Question: I'm using <URL> popular approach for autoresizing content in UITableViewCell. And it's not working.
All I get is this:

My app is a universal app and I'm using iOS 5 with a storyboard. Here's my code for .h file:
'''
@interface SecondMasterViewController : UITableViewController
'''
And for these two methods:
'''
- (UITableViewCell *)tableView:(UITableView *)tableView cellForRowAtIndexPath:(NSIndexPath *)indexPath
{
NSString *identifier = @"Cell";
UITableViewCell *cell = [tableView dequeueReusableCellWithIdentifier:identifier];
if (cell == nil)
{
cell = [[UITableViewCell alloc] initWithStyle:UITableViewCellStyleDefault reuseIdentifier:identifier];
cell.textLabel.lineBreakMode = UILineBreakModeWordWrap;
cell.textLabel.numberOfLines = 0;
cell.textLabel.font = [UIFont fontWithName:@"Helvetica" size:17.0];
}
cell.textLabel.text = [self.mainCategories objectAtIndex:indexPath.row];
UIImage *myAwesomeCellImage;
myAwesomeCellImage = [UIImage imageNamed:
[NSString stringWithFormat:@"%@%@",
cell.textLabel.text,@".png"]];
cell.imageView.image = myAwesomeCellImage;
return cell;
}
- (CGFloat)tableView:(UITableView *)tableView heightForRowAtIndexPath:(NSIndexPath *)indexPath
{
NSString *cellText = @"Go get some text for your cell.";
UIFont *cellFont = [UIFont fontWithName:@"Helvetica" size:17.0];
CGSize constraintSize = CGSizeMake(280.0f, MAXFLOAT);
CGSize labelSize = [cellText sizeWithFont:cellFont constrainedToSize:constraintSize lineBreakMode:UILineBreakModeWordWrap];
return labelSize.height + 20;
}
'''
What have I done wrong? I've tried different approaches and all of them don't work.
Thanks in advance!
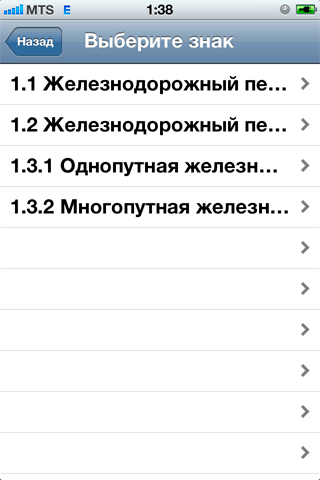
Answer: Do you use the literal string '@"Go get some text for your cell."' in your '-tableView:heightForRowAtIndexPath:'? I think you're supposed to replace that with the actual text of the cell, so you can size it out and see how tall the cell needs to be. Try replacing that string with '[self.mainCategories objectAtIndex:indexPath.row]' (what you set for your cell text) and see if it helps.